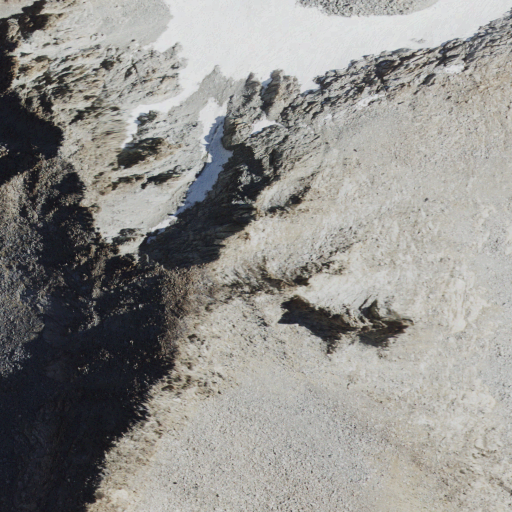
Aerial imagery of mountain in California named Gemini containing barren land, snow, grassland, and shrub